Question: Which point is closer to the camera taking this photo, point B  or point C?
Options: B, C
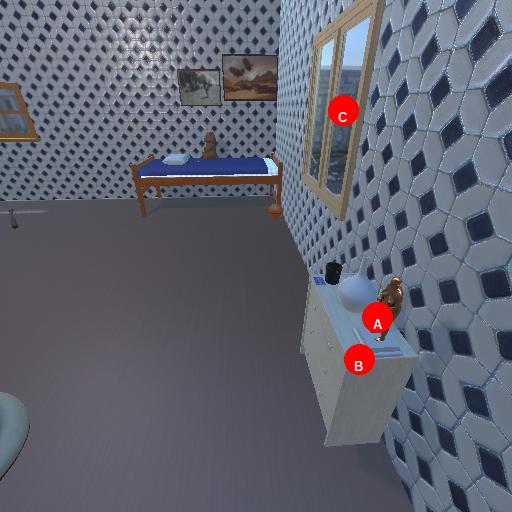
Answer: B